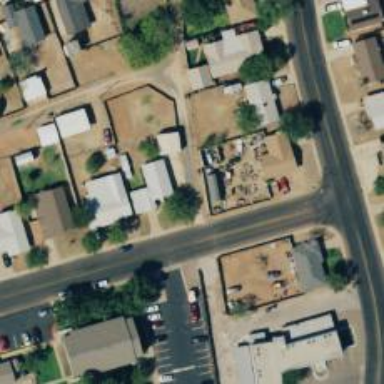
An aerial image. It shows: Alleyway designated as service road.